Question: I'm having the exact same problem as in this question:
<URL>
However, the accepted answer (as in the comments) of removing the window shadow doesn't seem to work, at least on Lion.
---
I've subclassed 'NSWindow', and created a borderless window in this manner:
'''
-(id)initWithContentRect:(NSRect)contentRect styleMask:(NSUInteger)aStyle backing:(NSBackingStoreType)bufferingType defer:(BOOL)flag {
self = [super initWithContentRect:contentRect
styleMask:(NSBorderlessWindowMask | NSResizableWindowMask)
backing:bufferingType
defer:flag];
[self setMovableByWindowBackground:YES];
[self setOpaque:NO];
[self setBackgroundColor:[NSColor clearColor]];
[self setHasShadow:YES];
[self setLevel:NSMainMenuWindowLevel];
return self;
}
'''
Please note that this app will only be run on Lion (so 'NSResizableWindowMask' doesn't change the appearance). I tried disabling the shadow, and toggling numerous settings for my window but I can't seem to remove this grey border:

Nowhere in my code do I add a border. I simply have a 'NSSplitView' added in Interface Builder in a window. During runtime I add the colored view as a subview to the left pane of the split view, completely filling the bounds of the left split view.
'NSView'
---
'TL;DR': Why does my 'NSView' have a grey border around it?
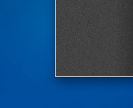
Answer: ok got it. to remove the shadow simply add this to your 'NSWindow' subclass:
'''
- (BOOL)hasShadow {
return NO;
}
'''
and to remove the border you need to know that this border is coming from the view - not the window (just like you said it in your edit). So you have to disable the border for the view with this code:
'''
[myview setBorderType:NSNoBorder];
'''